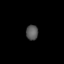
Tissue: lung
Cell type: Endothelial cells
Senescence score: 0.6695
Nuclear area (px): 176
Mean DAPI intensity: 89.932